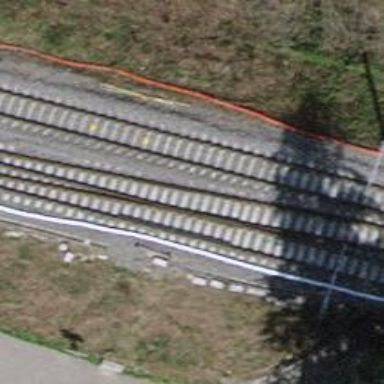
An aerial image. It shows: Railway siding with one electrified track and contact line.